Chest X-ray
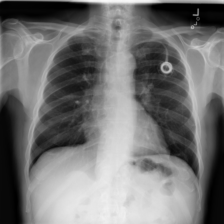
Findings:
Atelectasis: negative
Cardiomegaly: negative
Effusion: negative
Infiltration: negative
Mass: negative
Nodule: negative
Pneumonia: negative
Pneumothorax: negative
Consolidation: negative
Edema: negative
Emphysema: negative
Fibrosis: negative
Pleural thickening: negative
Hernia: negative